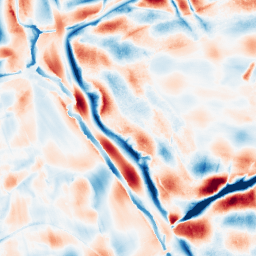
Category: wavelet
Decomposition family: wavelet_dwt
Decomposition parameters: wavelet: db8
level: 5
Upsampling method: quintic
Upsampling parameters: scale: 4
Upsampling scale: 4